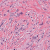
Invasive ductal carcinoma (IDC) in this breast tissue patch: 1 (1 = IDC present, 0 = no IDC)